Question: I am facing an issue using the stable/traefik helm chart. The DNS record for traefik.example.org (the dashboard) is working but my Let's Encrypt certificate gets invalid. I use DNS-01 for the challenge.
'''
ssl:
enabled: true
enforced: true
acme:
enabled: true
challengeType: "dns-01"
dnsProvider:
name: ovh
existingSecretName: ""
ovh:
OVH_ENDPOINT: "ovh-eu"
OVH_APPLICATION_KEY: "<key>"
OVH_APPLICATION_SECRET: "<secret-key>"
OVH_CONSUMER_KEY: "<consumer-key>"
email: contact@example.org
onHostRule: true
staging: true
logging: true
# Configure a Let's Encrypt certificate to be managed by default.
# This is the only way to request wildcard certificates (works only with dns challenge).
domains:
enabled: true
# List of sets of main and (optional) SANs to generate for
# for wildcard certificates see https://docs.traefik.io/configuration/acme/#wildcard-domains
domainsList:
- main: "*.example.org"
- sans:
- "example.org"
'''
'helm install stable/traefik --name traefik -f values.yml --set dashboard.enabled=true,dashboard.domain=traefik.example.org --set rbac.enabled=true --set ssl.enabled=true,ssl.enforced=true,acme.enabled=true,acme.email=contact@example.org'

'''
{"level":"info","msg":"Using TOML configuration file /config/traefik.toml","time":"2019-04-21T12:52:09Z"}
{"level":"info","msg":"No tls.defaultCertificate given for https: using the first item in tls.certificates as a fallback.","time":"2019-04-21T12:52:09Z"}
{"level":"info","msg":"Traefik version v1.7.9 built on 2019-02-11_11:36:32AM","time":"2019-04-21T12:52:09Z"}
{"level":"debug","msg":"Global configuration loaded {"LifeCycle":{"RequestAcceptGraceTimeout":0,"GraceTimeOut":<PHONE>},"GraceTimeOut":0,"Debug":true,"CheckNewVersion":true,"SendAnonymousUsage":false,"AccessLogsFile":"","AccessLog":null,"TraefikLogsFile":"","TraefikLog":{"format":"json"},"Tracing":null,"LogLevel":"","EntryPoints":{"http":{"Address":":80","TLS":null,"Redirect":{"regex":"^http://(.*)","replacement":"https://$1"},"Auth":null,"WhitelistSourceRange":null,"WhiteList":null,"Compress":true,"ProxyProtocol":null,"ForwardedHeaders":{"Insecure":true,"TrustedIPs":null}},"https":{"Address":":443","TLS":{"MinVersion":"","CipherSuites":null,"Certificates":[{"CertFile":"/ssl/tls.crt","KeyFile":"/ssl/tls.key"}],"ClientCAFiles":null,"ClientCA":{"Files":null,"Optional":false},"DefaultCertificate":{"CertFile":"/ssl/tls.crt","KeyFile":"/ssl/tls.key"},"SniStrict":false},"Redirect":null,"Auth":null,"WhitelistSourceRange":null,"WhiteList":null,"Compress":true,"ProxyProtocol":null,"ForwardedHeaders":{"Insecure":true,"TrustedIPs":null}},"traefik":{"Address":":8080","TLS":null,"Redirect":null,"Auth":{"basic":{"users":["traefik:$apr1$WJ9uAGz0$eQEQP39N8Z95G6ZEUCR3m."]}},"WhitelistSourceRange":null,"WhiteList":null,"Compress":false,"ProxyProtocol":null,"ForwardedHeaders":{"Insecure":true,"TrustedIPs":null}}},"Cluster":null,"Constraints":[],"ACME":{"Email":"support@example.org","Domains":[{"Main":"*.example.org","SANs":["example.org"]}],"Storage":"/acme/acme.json","StorageFile":"","OnDemand":false,"OnHostRule":true,"CAServer":"https://acme-staging-v02.api.letsencrypt.org/directory","EntryPoint":"https","KeyType":"","DNSChallenge":{"Provider":"ovh","DelayBeforeCheck":0,"Resolvers":null,"DisablePropagationCheck":false},"HTTPChallenge":null,"TLSChallenge":null,"DNSProvider":"","DelayDontCheckDNS":0,"ACMELogging":true,"OverrideCertificates":false,"TLSConfig":null},"DefaultEntryPoints":["http","https"],"ProvidersThrottleDuration":<PHONE>,"MaxIdleConnsPerHost":200,"IdleTimeout":0,"InsecureSkipVerify":false,"RootCAs":null,"Retry":null,"HealthCheck":{"Interval":<PHONE>},"RespondingTimeouts":null,"ForwardingTimeouts":null,"AllowMinWeightZero":false,"KeepTrailingSlash":false,"Web":null,"Docker":null,"File":null,"Marathon":null,"Consul":null,"ConsulCatalog":null,"Etcd":null,"Zookeeper":null,"Boltdb":null,"Kubernetes":{"Watch":true,"Filename":"","Constraints":[],"Trace":false,"TemplateVersion":0,"DebugLogGeneratedTemplate":false,"Endpoint":"","Token":"","CertAuthFilePath":"","DisablePassHostHeaders":false,"EnablePassTLSCert":false,"Namespaces":null,"LabelSelector":"","IngressClass":"","IngressEndpoint":null},"Mesos":null,"Eureka":null,"ECS":null,"Rancher":null,"DynamoDB":null,"ServiceFabric":null,"Rest":null,"API":{"EntryPoint":"traefik","Dashboard":true,"Debug":true,"CurrentConfigurations":null,"Statistics":null},"Metrics":null,"Ping":null,"HostResolver":null}","time":"2019-04-21T12:52:09Z"}
{"level":"info","msg":"
Stats collection is disabled.
Help us improve Traefik by turning this feature on :)
More details on: https://docs.traefik.io/basics/#collected-data
","time":"2019-04-21T12:52:09Z"}
{"level":"debug","msg":"Setting Acme Certificate store from Entrypoint: https","time":"2019-04-21T12:52:09Z"}
{"level":"debug","msg":"Add certificate for domains *.example.com","time":"2019-04-21T12:52:09Z"}
{"level":"info","msg":"Preparing server traefik &{Address::8080 TLS:<nil> Redirect:<nil> Auth:0xc000534360 WhitelistSourceRange:[] WhiteList:<nil> Compress:false ProxyProtocol:<nil> ForwardedHeaders:0xc00042e4c0} with readTimeout=0s writeTimeout=0s idleTimeout=3m0s","time":"2019-04-21T12:52:09Z"}
{"level":"debug","msg":"Creating regex redirect http -> ^http://(.*) -> https://$1","time":"2019-04-21T12:52:09Z"}
{"level":"info","msg":"Preparing server http &{Address::80 TLS:<nil> Redirect:0xc0002438c0 Auth:<nil> WhitelistSourceRange:[] WhiteList:<nil> Compress:true ProxyProtocol:<nil> ForwardedHeaders:0xc00042e4e0} with readTimeout=0s writeTimeout=0s idleTimeout=3m0s","time":"2019-04-21T12:52:09Z"}
{"level":"info","msg":"Preparing server https &{Address::443 TLS:0xc0002b30e0 Redirect:<nil> Auth:<nil> WhitelistSourceRange:[] WhiteList:<nil> Compress:true ProxyProtocol:<nil> ForwardedHeaders:0xc00042e480} with readTimeout=0s writeTimeout=0s idleTimeout=3m0s","time":"2019-04-21T12:52:09Z"}
{"level":"debug","msg":"Add certificate for domains *.example.com","time":"2019-04-21T12:52:09Z"}
{"level":"info","msg":"Starting provider configuration.ProviderAggregator {}","time":"2019-04-21T12:52:09Z"}
{"level":"info","msg":"Starting server on :8080","time":"2019-04-21T12:52:09Z"}
{"level":"info","msg":"Starting server on :80","time":"2019-04-21T12:52:09Z"}
{"level":"info","msg":"Starting server on :443","time":"2019-04-21T12:52:09Z"}
{"level":"info","msg":"Starting provider *kubernetes.Provider {"Watch":true,"Filename":"","Constraints":[],"Trace":false,"TemplateVersion":0,"DebugLogGeneratedTemplate":false,"Endpoint":"","Token":"","CertAuthFilePath":"","DisablePassHostHeaders":false,"EnablePassTLSCert":false,"Namespaces":null,"LabelSelector":"","IngressClass":"","IngressEndpoint":null}","time":"2019-04-21T12:52:09Z"}
{"level":"info","msg":"Starting provider *acme.Provider {"Email":"support@example.org","ACMELogging":true,"CAServer":"https://acme-staging-v02.api.letsencrypt.org/directory","Storage":"/acme/acme.json","EntryPoint":"https","KeyType":"","OnHostRule":true,"OnDemand":false,"DNSChallenge":{"Provider":"ovh","DelayBeforeCheck":0,"Resolvers":null,"DisablePropagationCheck":false},"HTTPChallenge":null,"TLSChallenge":null,"Domains":[{"Main":"*.example.org","SANs":["example.org"]}],"Store":{}}","time":"2019-04-21T12:52:09Z"}
{"level":"info","msg":"Testing certificate renew...","time":"2019-04-21T12:52:09Z"}
{"level":"debug","msg":"Using Ingress label selector: ""","time":"2019-04-21T12:52:09Z"}
{"level":"info","msg":"ingress label selector is: ""","time":"2019-04-21T12:52:09Z"}
{"level":"info","msg":"Creating in-cluster Provider client","time":"2019-04-21T12:52:09Z"}
{"level":"debug","msg":"Configuration received from provider ACME: {}","time":"2019-04-21T12:52:09Z"}
{"level":"debug","msg":"Looking for provided certificate(s) to validate ["*.example.org" "example.org"]...","time":"2019-04-21T12:52:09Z"}
{"level":"debug","msg":"Domains ["*.example.org" "example.org"] need ACME certificates generation for domains "*.example.org,example.org".","time":"2019-04-21T12:52:09Z"}
{"level":"debug","msg":"Loading ACME certificates [*.example.org example.org]...","time":"2019-04-21T12:52:09Z"}
{"level":"info","msg":"The key type is empty. Use default key type 4096.","time":"2019-04-21T12:52:09Z"}
{"level":"debug","msg":"Add certificate for domains *.example.com","time":"2019-04-21T12:52:09Z"}
{"level":"info","msg":"Server configuration reloaded on :443","time":"2019-04-21T12:52:09Z"}
{"level":"info","msg":"Server configuration reloaded on :8080","time":"2019-04-21T12:52:09Z"}
{"level":"info","msg":"Server configuration reloaded on :80","time":"2019-04-21T12:52:09Z"}
{"level":"debug","msg":"Received Kubernetes event kind *v1.Service","time":"2019-04-21T12:52:09Z"}
{"level":"error","msg":"Service not found for kube-system/traefik-web-ui","time":"2019-04-21T12:52:09Z"}
{"level":"warning","msg":"Endpoints not available for default/traefik-dashboard","time":"2019-04-21T12:52:09Z"}
{"level":"debug","msg":"Configuration received from provider kubernetes: {"backends":{"traefik-ui.minikube/":{"loadBalancer":{"method":"wrr"}},"traefik.example.org":{"loadBalancer":{"method":"wrr"}}},"frontends":{"traefik.example.org":{"entryPoints":["http","https"],"backend":"traefik.example.org","routes":{"traefik.example.org":{"rule":"Host:traefik.example.org"}},"passHostHeader":true,"priority":0,"basicAuth":null}}}","time":"2019-04-21T12:52:09Z"}
{"level":"debug","msg":"Add certificate for domains *.example.com","time":"2019-04-21T12:52:09Z"}
{"level":"debug","msg":"Wiring frontend traefik.example.org to entryPoint http","time":"2019-04-21T12:52:09Z"}
{"level":"debug","msg":"Creating backend traefik.example.org","time":"2019-04-21T12:52:09Z"}
{"level":"debug","msg":"Adding TLSClientHeaders middleware for frontend traefik.example.org","time":"2019-04-21T12:52:09Z"}
{"level":"debug","msg":"Creating load-balancer wrr","time":"2019-04-21T12:52:09Z"}
{"level":"debug","msg":"Creating route traefik.example.org Host:traefik.example.org","time":"2019-04-21T12:52:09Z"}
{"level":"debug","msg":"Wiring frontend traefik.example.org to entryPoint https","time":"2019-04-21T12:52:09Z"}
{"level":"debug","msg":"Creating backend traefik.example.org","time":"2019-04-21T12:52:09Z"}
{"level":"debug","msg":"Adding TLSClientHeaders middleware for frontend traefik.example.org","time":"2019-04-21T12:52:09Z"}
{"level":"debug","msg":"Creating load-balancer wrr","time":"2019-04-21T12:52:09Z"}
{"level":"debug","msg":"Creating route traefik.example.org Host:traefik.example.org","time":"2019-04-21T12:52:09Z"}
{"level":"info","msg":"Server configuration reloaded on :443","time":"2019-04-21T12:52:09Z"}
{"level":"info","msg":"Server configuration reloaded on :8080","time":"2019-04-21T12:52:09Z"}
{"level":"info","msg":"Server configuration reloaded on :80","time":"2019-04-21T12:52:09Z"}
{"level":"debug","msg":"Try to challenge certificate for domain [traefik.example.org] founded in Host rule","time":"2019-04-21T12:52:09Z"}
{"level":"debug","msg":"Looking for provided certificate(s) to validate ["traefik.example.org"]...","time":"2019-04-21T12:52:09Z"}
{"level":"debug","msg":"No ACME certificate generation required for domains ["traefik.example.org"].","time":"2019-04-21T12:52:09Z"}
{"level":"debug","msg":"Received Kubernetes event kind *v1.Secret","time":"2019-04-21T12:52:09Z"}
{"level":"error","msg":"Service not found for kube-system/traefik-web-ui","time":"2019-04-21T12:52:09Z"}
{"level":"warning","msg":"Endpoints not available for default/traefik-dashboard","time":"2019-04-21T12:52:09Z"}
{"level":"debug","msg":"Skipping Kubernetes event kind *v1.Secret","time":"2019-04-21T12:52:09Z"}
{"level":"debug","msg":"Received Kubernetes event kind *v1.Secret","time":"2019-04-21T12:52:09Z"}
{"level":"error","msg":"Service not found for kube-system/traefik-web-ui","time":"2019-04-21T12:52:09Z"}
{"level":"warning","msg":"Endpoints not available for default/traefik-dashboard","time":"2019-04-21T12:52:09Z"}
{"level":"debug","msg":"Skipping Kubernetes event kind *v1.Secret","time":"2019-04-21T12:52:09Z"}
{"level":"debug","msg":"Received Kubernetes event kind *v1.Endpoints","time":"2019-04-21T12:52:09Z"}
{"level":"error","msg":"Service not found for kube-system/traefik-web-ui","time":"2019-04-21T12:52:09Z"}
{"level":"debug","msg":"Skipping Kubernetes event kind *v1.Endpoints","time":"2019-04-21T12:52:09Z"}
{"level":"debug","msg":"Received Kubernetes event kind *v1.Endpoints","time":"2019-04-21T12:52:09Z"}
{"level":"error","msg":"Service not found for kube-system/traefik-web-ui","time":"2019-04-21T12:52:09Z"}
{"level":"debug","msg":"Skipping Kubernetes event kind *v1.Endpoints","time":"2019-04-21T12:52:09Z"}
{"level":"debug","msg":"Received Kubernetes event kind *v1.Endpoints","time":"2019-04-21T12:52:10Z"}
{"level":"error","msg":"Service not found for kube-system/traefik-web-ui","time":"2019-04-21T12:52:10Z"}
{"level":"debug","msg":"Skipping Kubernetes event kind *v1.Endpoints","time":"2019-04-21T12:52:10Z"}
{"level":"debug","msg":"Received Kubernetes event kind *v1.Endpoints","time":"2019-04-21T12:52:11Z"}
{"level":"error","msg":"Service not found for kube-system/traefik-web-ui","time":"2019-04-21T12:52:11Z"}
{"level":"debug","msg":"Skipping Kubernetes event kind *v1.Endpoints","time":"2019-04-21T12:52:11Z"}
{"level":"debug","msg":"Received Kubernetes event kind *v1.Service","time":"2019-04-21T12:52:11Z"}
{"level":"error","msg":"Service not found for kube-system/traefik-web-ui","time":"2019-04-21T12:52:11Z"}
{"level":"debug","msg":"Skipping Kubernetes event kind *v1.Service","time":"2019-04-21T12:52:11Z"}
{"level":"debug","msg":"Building ACME client...","time":"2019-04-21T12:52:11Z"}
{"level":"debug","msg":"https://acme-staging-v02.api.letsencrypt.org/directory","time":"2019-04-21T12:52:11Z"}
{"level":"info","msg":"Register...","time":"2019-04-21T12:52:11Z"}
{"level":"info","msg":"legolog: [INFO] acme: Registering account for support@example.org","time":"2019-04-21T12:52:11Z"}
{"level":"debug","msg":"Received Kubernetes event kind *v1.Endpoints","time":"2019-04-21T12:52:12Z"}
{"level":"error","msg":"Service not found for kube-system/traefik-web-ui","time":"2019-04-21T12:52:12Z"}
{"level":"debug","msg":"Skipping Kubernetes event kind *v1.Endpoints","time":"2019-04-21T12:52:12Z"}
{"level":"debug","msg":"Using DNS Challenge provider: ovh","time":"2019-04-21T12:52:12Z"}
{"level":"info","msg":"legolog: [INFO] [*.example.org, example.org] acme: Obtaining bundled SAN certificate","time":"2019-04-21T12:52:12Z"}
{"level":"debug","msg":"Received Kubernetes event kind *v1.Endpoints","time":"2019-04-21T12:52:13Z"}
{"level":"error","msg":"Service not found for kube-system/traefik-web-ui","time":"2019-04-21T12:52:13Z"}
{"level":"debug","msg":"Skipping Kubernetes event kind *v1.Endpoints","time":"2019-04-21T12:52:13Z"}
{"level":"info","msg":"legolog: [INFO] [*.example.org] AuthURL: https://acme-staging-v02.api.letsencrypt.org/acme/authz/<code>","time":"2019-04-21T12:52:13Z"}
{"level":"info","msg":"legolog: [INFO] [example.org] AuthURL: https://acme-staging-v02.api.letsencrypt.org/acme/authz/<code>Y","time":"2019-04-21T12:52:13Z"}
{"level":"info","msg":"legolog: [INFO] [*.example.org] acme: use dns-01 solver","time":"2019-04-21T12:52:13Z"}
{"level":"info","msg":"legolog: [INFO] [example.org] acme: Could not find solver for: tls-alpn-01","time":"2019-04-21T12:52:13Z"}
{"level":"info","msg":"legolog: [INFO] [example.org] acme: Could not find solver for: http-01","time":"2019-04-21T12:52:13Z"}
{"level":"info","msg":"legolog: [INFO] [example.org] acme: use dns-01 solver","time":"2019-04-21T12:52:13Z"}
{"level":"info","msg":"legolog: [INFO] [*.example.org] acme: Preparing to solve DNS-01","time":"2019-04-21T12:52:13Z"}
{"level":"info","msg":"legolog: [INFO] [example.org] acme: Preparing to solve DNS-01","time":"2019-04-21T12:52:13Z"}
{"level":"info","msg":"legolog: [INFO] [*.example.org] acme: Trying to solve DNS-01","time":"2019-04-21T12:52:13Z"}
{"level":"info","msg":"legolog: [INFO] [*.example.org] acme: Checking DNS record propagation using [10.0.0.10:53]","time":"2019-04-21T12:52:13Z"}
{"level":"info","msg":"legolog: [INFO] Wait for propagation [timeout: 1m0s, interval: 2s]","time":"2019-04-21T12:52:13Z"}
{"level":"info","msg":"legolog: [INFO] [*.example.org] acme: Waiting for DNS record propagation.","time":"2019-04-21T12:52:13Z"}
{"level":"debug","msg":"Received Kubernetes event kind *v1.Endpoints","time":"2019-04-21T12:52:14Z"}
{"level":"error","msg":"Service not found for kube-system/traefik-web-ui","time":"2019-04-21T12:52:14Z"}
{"level":"debug","msg":"Skipping Kubernetes event kind *v1.Endpoints","time":"2019-04-21T12:52:14Z"}
{"level":"debug","msg":"Received Kubernetes event kind *v1.Endpoints","time":"2019-04-21T12:52:15Z"}
{"level":"error","msg":"Service not found for kube-system/traefik-web-ui","time":"2019-04-21T12:52:15Z"}
{"level":"debug","msg":"Skipping Kubernetes event kind *v1.Endpoints","time":"2019-04-21T12:52:15Z"}
{"level":"debug","msg":"Received Kubernetes event kind *v1.Endpoints","time":"2019-04-21T12:52:16Z"}
{"level":"error","msg":"Service not found for kube-system/traefik-web-ui","time":"2019-04-21T12:52:16Z"}
{"level":"debug","msg":"Skipping Kubernetes event kind *v1.Endpoints","time":"2019-04-21T12:52:16Z"}
{"level":"debug","msg":"Received Kubernetes event kind *v1.Endpoints","time":"2019-04-21T12:52:17Z"}
{"level":"error","msg":"Service not found for kube-system/traefik-web-ui","time":"2019-04-21T12:52:17Z"}
{"level":"debug","msg":"Skipping Kubernetes event kind *v1.Endpoints","time":"2019-04-21T12:52:17Z"}
{"level":"debug","msg":"Received Kubernetes event kind *v1.Endpoints","time":"2019-04-21T12:52:18Z"}
{"level":"error","msg":"Service not found for kube-system/traefik-web-ui","time":"2019-04-21T12:52:18Z"}
{"level":"debug","msg":"Skipping Kubernetes event kind *v1.Endpoints","time":"2019-04-21T12:52:18Z"}
{"level":"debug","msg":"Received Kubernetes event kind *v1.Endpoints","time":"2019-04-21T12:52:19Z"}
{"level":"error","msg":"Service not found for kube-system/traefik-web-ui","time":"2019-04-21T12:52:19Z"}
{"level":"debug","msg":"Skipping Kubernetes event kind *v1.Endpoints","time":"2019-04-21T12:52:19Z"}
{"level":"debug","msg":"Received Kubernetes event kind *v1.Endpoints","time":"2019-04-21T12:52:20Z"}
{"level":"error","msg":"Service not found for kube-system/traefik-web-ui","time":"2019-04-21T12:52:20Z"}
{"level":"debug","msg":"Skipping Kubernetes event kind *v1.Endpoints","time":"2019-04-21T12:52:20Z"}
{"level":"debug","msg":"Received Kubernetes event kind *v1.Endpoints","time":"2019-04-21T12:52:21Z"}
{"level":"error","msg":"Service not found for kube-system/traefik-web-ui","time":"2019-04-21T12:52:21Z"}
{"level":"debug","msg":"Skipping Kubernetes event kind *v1.Endpoints","time":"2019-04-21T12:52:21Z"}
{"level":"debug","msg":"Received Kubernetes event kind *v1.Endpoints","time":"2019-04-21T12:52:22Z"}
{"level":"error","msg":"Service not found for kube-system/traefik-web-ui","time":"2019-04-21T12:52:22Z"}
{"level":"debug","msg":"Skipping Kubernetes event kind *v1.Endpoints","time":"2019-04-21T12:52:22Z"}
{"level":"info","msg":"legolog: [INFO] [*.example.org] The server validated our request","time":"2019-04-21T12:52:22Z"}
{"level":"info","msg":"legolog: [INFO] [example.org] acme: Trying to solve DNS-01","time":"2019-04-21T12:52:22Z"}
{"level":"info","msg":"legolog: [INFO] [example.org] acme: Checking DNS record propagation using [10.0.0.10:53]","time":"2019-04-21T12:52:22Z"}
{"level":"info","msg":"legolog: [INFO] Wait for propagation [timeout: 1m0s, interval: 2s]","time":"2019-04-21T12:52:22Z"}
{"level":"debug","msg":"Received Kubernetes event kind *v1.Endpoints","time":"2019-04-21T12:52:23Z"}
{"level":"error","msg":"Service not found for kube-system/traefik-web-ui","time":"2019-04-21T12:52:23Z"}
{"level":"debug","msg":"Skipping Kubernetes event kind *v1.Endpoints","time":"2019-04-21T12:52:23Z"}
{"level":"debug","msg":"Received Kubernetes event kind *v1.Endpoints","time":"2019-04-21T12:52:24Z"}
{"level":"error","msg":"Service not found for kube-system/traefik-web-ui","time":"2019-04-21T12:52:24Z"}
{"level":"debug","msg":"Skipping Kubernetes event kind *v1.Endpoints","time":"2019-04-21T12:52:24Z"}
{"level":"debug","msg":"Received Kubernetes event kind *v1.Endpoints","time":"2019-04-21T12:52:25Z"}
{"level":"error","msg":"Service not found for kube-system/traefik-web-ui","time":"2019-04-21T12:52:25Z"}
{"level":"debug","msg":"Skipping Kubernetes event kind *v1.Endpoints","time":"2019-04-21T12:52:25Z"}
{"level":"debug","msg":"Received Kubernetes event kind *v1.Endpoints","time":"2019-04-21T12:52:25Z"}
{"level":"error","msg":"Service not found for kube-system/traefik-web-ui","time":"2019-04-21T12:52:25Z"}
{"level":"debug","msg":"Configuration received from provider kubernetes: {"backends":{"traefik-ui.minikube/":{"loadBalancer":{"method":"wrr"}},"traefik.example.org":{"servers":{"traefik-7f5b8bdf9c-gb8sk":{"url":"http://10.244.1.118:8080","weight":1}},"loadBalancer":{"method":"wrr"}}},"frontends":{"traefik.example.org":{"entryPoints":["http","https"],"backend":"traefik.example.org","routes":{"traefik.example.org":{"rule":"Host:traefik.example.org"}},"passHostHeader":true,"priority":0,"basicAuth":null}}}","time":"2019-04-21T12:52:25Z"}
{"level":"debug","msg":"Add certificate for domains *.example.com","time":"2019-04-21T12:52:25Z"}
{"level":"debug","msg":"Received Kubernetes event kind *v1.Endpoints","time":"2019-04-21T12:52:25Z"}
{"level":"error","msg":"Service not found for kube-system/traefik-web-ui","time":"2019-04-21T12:52:25Z"}
{"level":"debug","msg":"Skipping Kubernetes event kind *v1.Endpoints","time":"2019-04-21T12:52:25Z"}
{"level":"debug","msg":"Wiring frontend traefik.example.org to entryPoint http","time":"2019-04-21T12:52:25Z"}
{"level":"debug","msg":"Creating backend traefik.example.org","time":"2019-04-21T12:52:25Z"}
{"level":"debug","msg":"Adding TLSClientHeaders middleware for frontend traefik.example.org","time":"2019-04-21T12:52:25Z"}
{"level":"debug","msg":"Creating load-balancer wrr","time":"2019-04-21T12:52:25Z"}
{"level":"debug","msg":"Creating server traefik-7f5b8bdf9c-gb8sk at http://10.244.1.118:8080 with weight 1","time":"2019-04-21T12:52:25Z"}
{"level":"debug","msg":"Creating route traefik.example.org Host:traefik.example.org","time":"2019-04-21T12:52:25Z"}
{"level":"debug","msg":"Wiring frontend traefik.example.org to entryPoint https","time":"2019-04-21T12:52:25Z"}
{"level":"debug","msg":"Creating backend traefik.example.org","time":"2019-04-21T12:52:25Z"}
{"level":"debug","msg":"Adding TLSClientHeaders middleware for frontend traefik.example.org","time":"2019-04-21T12:52:25Z"}
{"level":"debug","msg":"Creating load-balancer wrr","time":"2019-04-21T12:52:25Z"}
{"level":"debug","msg":"Creating server traefik-7f5b8bdf9c-gb8sk at http://10.244.1.118:8080 with weight 1","time":"2019-04-21T12:52:25Z"}
{"level":"debug","msg":"Creating route traefik.example.org Host:traefik.example.org","time":"2019-04-21T12:52:25Z"}
{"level":"info","msg":"Server configuration reloaded on :443","time":"2019-04-21T12:52:25Z"}
{"level":"info","msg":"Server configuration reloaded on :8080","time":"2019-04-21T12:52:25Z"}
{"level":"info","msg":"Server configuration reloaded on :80","time":"2019-04-21T12:52:25Z"}
{"level":"debug","msg":"Try to challenge certificate for domain [traefik.example.org] founded in Host rule","time":"2019-04-21T12:52:25Z"}
{"level":"debug","msg":"Looking for provided certificate(s) to validate ["traefik.example.org"]...","time":"2019-04-21T12:52:25Z"}
{"level":"debug","msg":"No ACME certificate generation required for domains ["traefik.example.org"].","time":"2019-04-21T12:52:25Z"}
{"level":"error","msg":"Service not found for kube-system/traefik-web-ui","time":"2019-04-21T12:52:27Z"}
{"level":"error","msg":"Service not found for kube-system/traefik-web-ui","time":"2019-04-21T12:52:28Z"}
{"level":"error","msg":"Service not found for kube-system/traefik-web-ui","time":"2019-04-21T12:52:29Z"}
{"level":"debug","msg":"Skipping Kubernetes event kind *v1.Endpoints","time":"2019-04-21T12:52:29Z"}
{"level":"info","msg":"legolog: [INFO] [example.org] The server validated our request","time":"2019-04-21T12:52:30Z"}
{"level":"info","msg":"legolog: [INFO] [*.example.org] acme: Cleaning DNS-01 challenge","time":"2019-04-21T12:52:30Z"}
{"level":"debug","msg":"Received Kubernetes event kind *v1.Endpoints","time":"2019-04-21T12:52:30Z"}
{"level":"error","msg":"Service not found for kube-system/traefik-web-ui","time":"2019-04-21T12:52:30Z"}
{"level":"debug","msg":"Skipping Kubernetes event kind *v1.Endpoints","time":"2019-04-21T12:52:30Z"}
{"level":"info","msg":"legolog: [INFO] [example.org] acme: Cleaning DNS-01 challenge","time":"2019-04-21T12:52:30Z"}
{"level":"info","msg":"legolog: [WARN] [example.org] acme: error cleaning up: ovh: unknown record ID for '_acme-challenge.example.org.' ","time":"2019-04-21T12:52:30Z"}
{"level":"info","msg":"legolog: [INFO] [*.example.org, example.org] acme: Validations succeeded; requesting certificates","time":"2019-04-21T12:52:30Z"}
{"level":"debug","msg":"Received Kubernetes event kind *v1.Endpoints","time":"2019-04-21T12:52:31Z"}
{"level":"error","msg":"Service not found for kube-system/traefik-web-ui","time":"2019-04-21T12:52:31Z"}
{"level":"debug","msg":"Skipping Kubernetes event kind *v1.Endpoints","time":"2019-04-21T12:52:31Z"}
{"level":"debug","msg":"http: TLS handshake error from 10.244.1.1:57949: EOF","time":"2019-04-21T12:52:31Z"}
{"level":"debug","msg":"http: TLS handshake error from 10.240.0.4:57060: EOF","time":"2019-04-21T12:52:31Z"}
{"level":"debug","msg":"Received Kubernetes event kind *v1.Endpoints","time":"2019-04-21T12:52:32Z"}
{"level":"error","msg":"Service not found for kube-system/traefik-web-ui","time":"2019-04-21T12:52:32Z"}
{"level":"debug","msg":"Skipping Kubernetes event kind *v1.Endpoints","time":"2019-04-21T12:52:32Z"}
{"level":"info","msg":"legolog: [INFO] [*.example.org] Server responded with a certificate.","time":"2019-04-21T12:52:32Z"}
{"level":"debug","msg":"Certificates obtained for domains [*.example.org example.org]","time":"2019-04-21T12:52:32Z"}
{"level":"debug","msg":"Configuration received from provider ACME: {}","time":"2019-04-21T12:52:32Z"}
{"level":"debug","msg":"Add certificate for domains *.example.com","time":"2019-04-21T12:52:32Z"}
{"level":"debug","msg":"Wiring frontend traefik.example.org to entryPoint http","time":"2019-04-21T12:52:32Z"}
{"level":"debug","msg":"Creating backend traefik.example.org","time":"2019-04-21T12:52:32Z"}
{"level":"debug","msg":"Adding TLSClientHeaders middleware for frontend traefik.example.org","time":"2019-04-21T12:52:32Z"}
{"level":"debug","msg":"Creating load-balancer wrr","time":"2019-04-21T12:52:32Z"}
{"level":"debug","msg":"Creating server traefik-7f5b8bdf9c-gb8sk at http://10.244.1.118:8080 with weight 1","time":"2019-04-21T12:52:32Z"}
{"level":"debug","msg":"Creating route traefik.example.org Host:traefik.example.org","time":"2019-04-21T12:52:32Z"}
{"level":"debug","msg":"Wiring frontend traefik.example.org to entryPoint https","time":"2019-04-21T12:52:32Z"}
{"level":"debug","msg":"Creating backend traefik.example.org","time":"2019-04-21T12:52:32Z"}
{"level":"debug","msg":"Adding TLSClientHeaders middleware for frontend traefik.example.org","time":"2019-04-21T12:52:32Z"}
{"level":"debug","msg":"Creating load-balancer wrr","time":"2019-04-21T12:52:32Z"}
{"level":"debug","msg":"Creating server traefik-7f5b8bdf9c-gb8sk at http://10.244.1.118:8080 with weight 1","time":"2019-04-21T12:52:32Z"}
{"level":"debug","msg":"Creating route traefik.example.org Host:traefik.example.org","time":"2019-04-21T12:52:32Z"}
{"level":"debug","msg":"Add certificate for domains *.example.org,example.org","time":"2019-04-21T12:52:32Z"}
{"level":"info","msg":"Server configuration reloaded on :443","time":"2019-04-21T12:52:32Z"}
{"level":"info","msg":"Server configuration reloaded on :8080","time":"2019-04-21T12:52:32Z"}
{"level":"info","msg":"Server configuration reloaded on :80","time":"2019-04-21T12:52:32Z"}
'''
Then theses logs keeps repeating forever :
'''
{"level":"debug","msg":"Skipping Kubernetes event kind *v1.Secret","time":"2019-04-21T12:52:09Z"}
{"level":"debug","msg":"Received Kubernetes event kind *v1.Secret","time":"2019-04-21T12:52:09Z"}
{"level":"error","msg":"Service not found for kube-system/traefik-web-ui","time":"2019-04-21T12:52:34Z"}
'''
There is this warning but I'm unsure of what I'm suppose to do.
'{"level":"info","msg":"legolog: [WARN] [example.org] acme: error cleaning up: ovh: unknown record ID for '_acme-challenge.example.org.' ","time":"2019-04-21T12:52:30Z"}'
What am I missing here ?
---
I tried not using any wildcard, same issue.
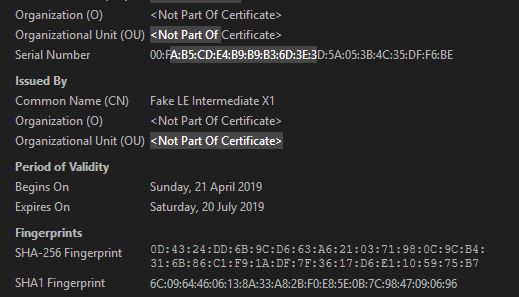
Answer: As told in the comments, the Let's Encrypt endpoint was configured to be 'staging'.
'''
acme:
staging: false
'''